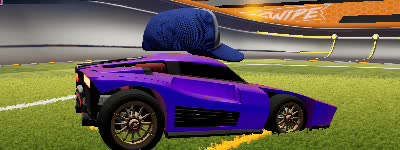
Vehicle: breakout